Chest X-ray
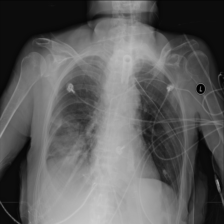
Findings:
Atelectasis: negative
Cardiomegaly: negative
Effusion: negative
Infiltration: positive
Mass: negative
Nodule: negative
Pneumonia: negative
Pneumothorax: negative
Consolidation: negative
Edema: negative
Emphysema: negative
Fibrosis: negative
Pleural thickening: negative
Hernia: negative